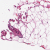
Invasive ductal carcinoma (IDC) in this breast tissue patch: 0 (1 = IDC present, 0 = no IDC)